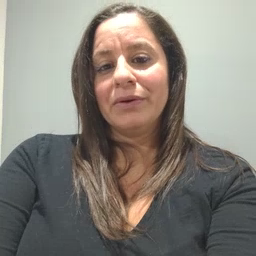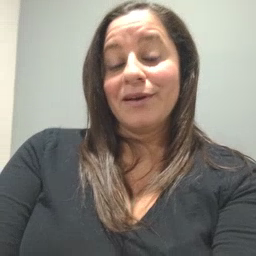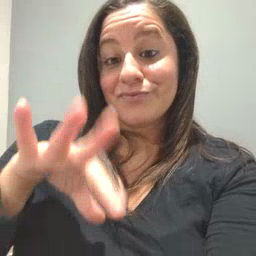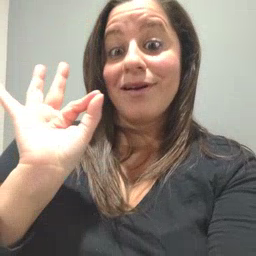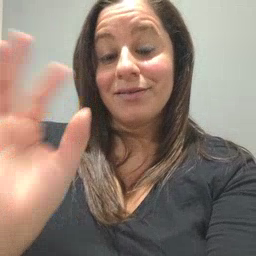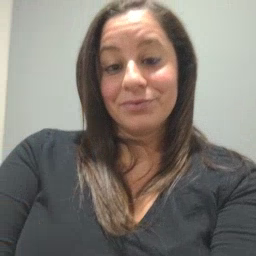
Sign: find